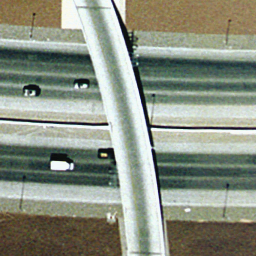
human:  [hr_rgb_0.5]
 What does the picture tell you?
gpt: overpass